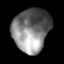
Tissue: lung
Cell type: Others
Senescence score: 0.2126
Nuclear area (px): 1570
Mean DAPI intensity: 123.752